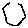
Label: hexagon